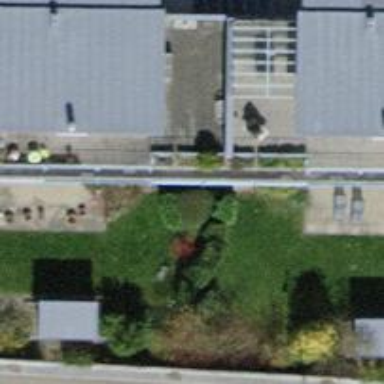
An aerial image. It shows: Shrub in its natural environment.